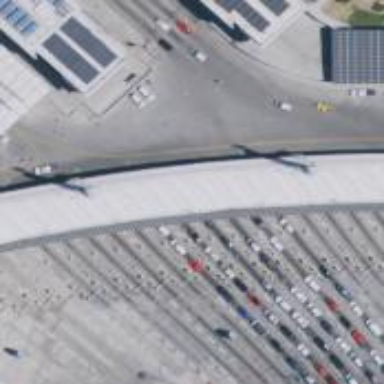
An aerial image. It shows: Border control barrier.